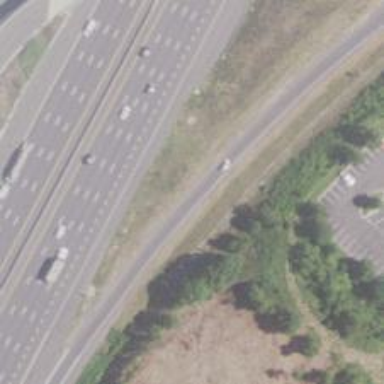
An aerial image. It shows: Offramp from motorway link with asphalt surface.